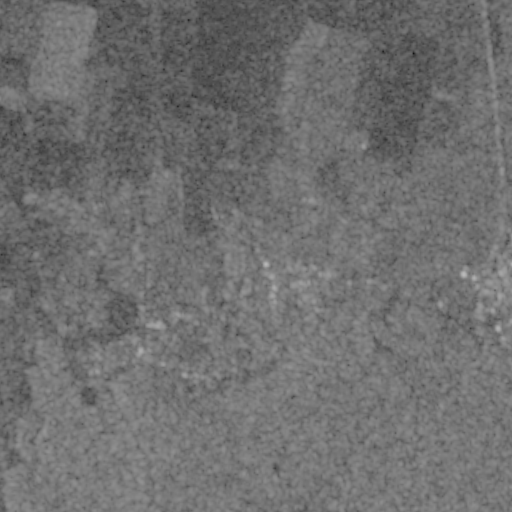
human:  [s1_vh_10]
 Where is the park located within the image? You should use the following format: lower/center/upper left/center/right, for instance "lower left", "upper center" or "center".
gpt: The park is located in the center of the image.
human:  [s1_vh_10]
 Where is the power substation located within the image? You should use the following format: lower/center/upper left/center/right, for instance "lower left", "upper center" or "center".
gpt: The power substation is located in the center of the image.
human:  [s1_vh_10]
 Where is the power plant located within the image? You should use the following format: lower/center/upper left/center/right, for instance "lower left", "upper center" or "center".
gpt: There is no power plant in the image.

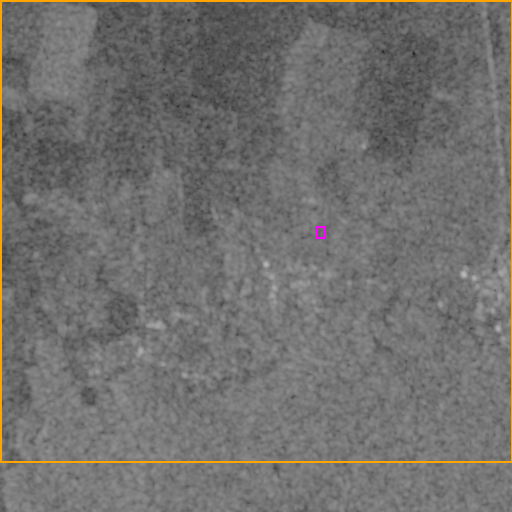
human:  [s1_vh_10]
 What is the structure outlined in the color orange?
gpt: The structure outlined in orange is a crop field.
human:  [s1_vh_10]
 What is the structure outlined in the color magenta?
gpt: The structure outlined in magenta is a park.
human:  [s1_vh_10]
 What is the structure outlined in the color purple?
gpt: There is no purple outline.